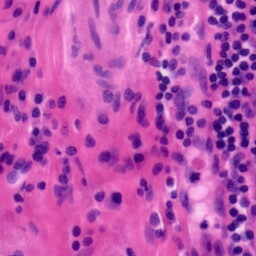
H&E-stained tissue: Tonsil